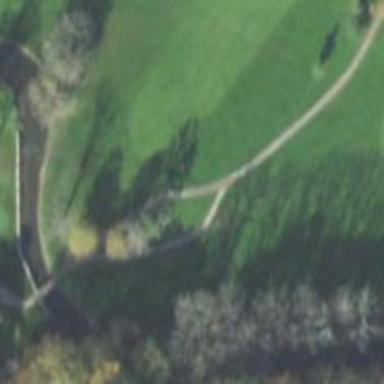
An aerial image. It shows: Service road used as golf cart path.